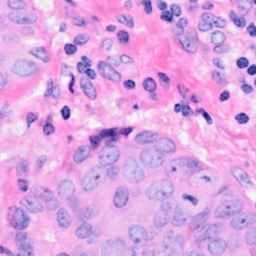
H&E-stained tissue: Breast